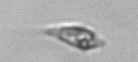
Label: Oxytoxum